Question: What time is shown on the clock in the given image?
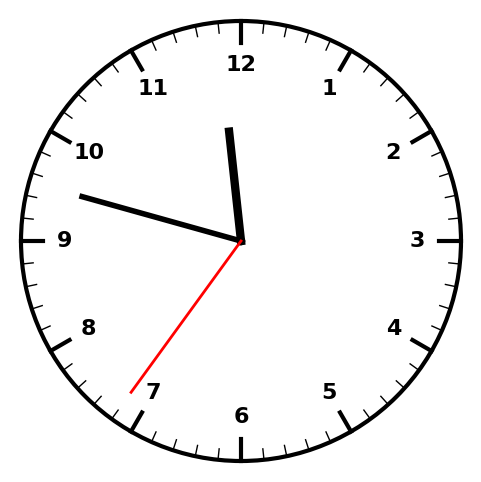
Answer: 11:47:36